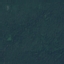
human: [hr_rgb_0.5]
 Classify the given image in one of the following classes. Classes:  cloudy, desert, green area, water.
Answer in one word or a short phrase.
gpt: green area